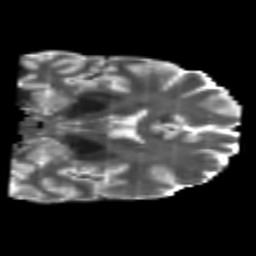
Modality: T2w
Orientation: coronal
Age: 35
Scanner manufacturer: philips
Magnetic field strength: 3 T
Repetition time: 8.582 s
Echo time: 0.1273 s